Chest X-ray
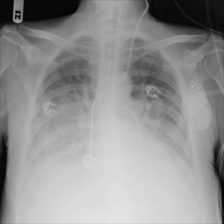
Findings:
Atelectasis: positive
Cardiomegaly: negative
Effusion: negative
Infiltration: positive
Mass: negative
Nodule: negative
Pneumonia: negative
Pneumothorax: negative
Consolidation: negative
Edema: negative
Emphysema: negative
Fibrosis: negative
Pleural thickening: negative
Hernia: negative